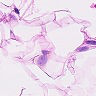
Metastatic tissue present: no